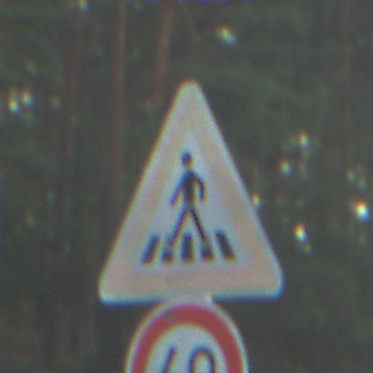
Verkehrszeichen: FussgaengerueberwegRechts
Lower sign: Geschwindigkeit60
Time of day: SunriseSunset
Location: Outdoor (Nature)
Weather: PartlyCloudy
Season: NotSpecified
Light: Natural